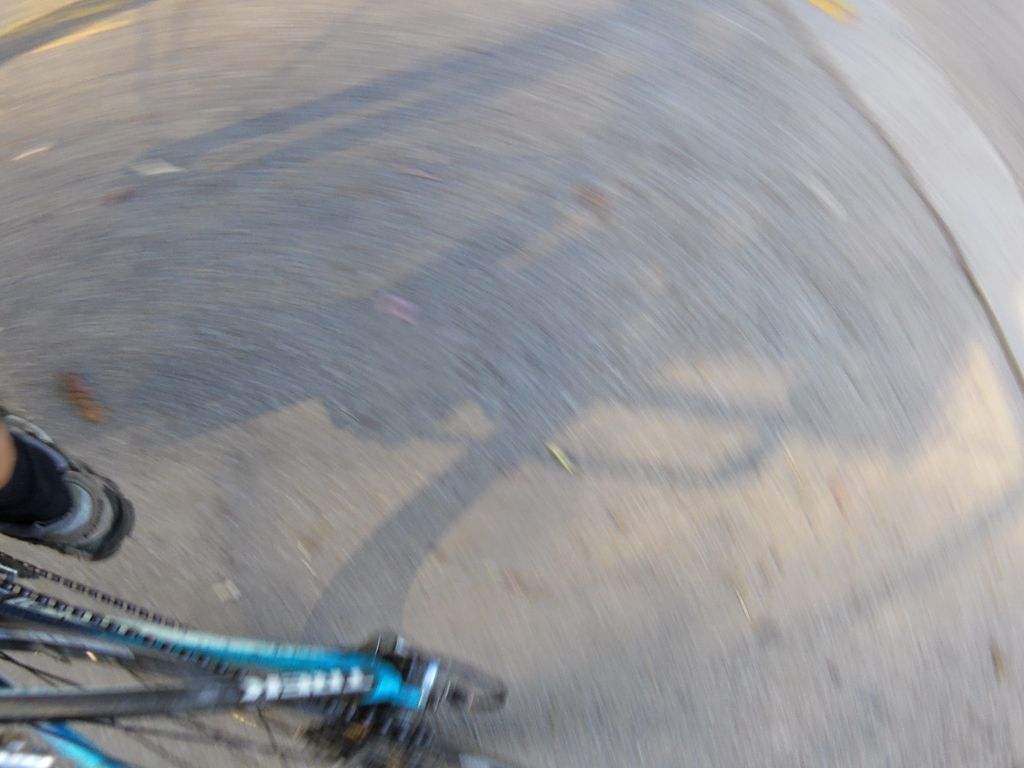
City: ottawa-gatineau